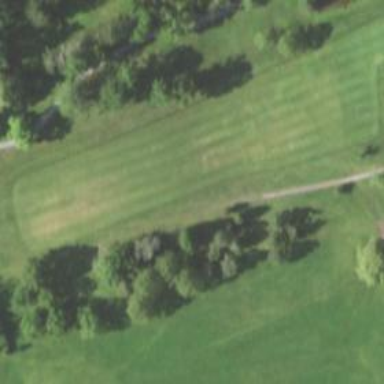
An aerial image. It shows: View of golf hole.